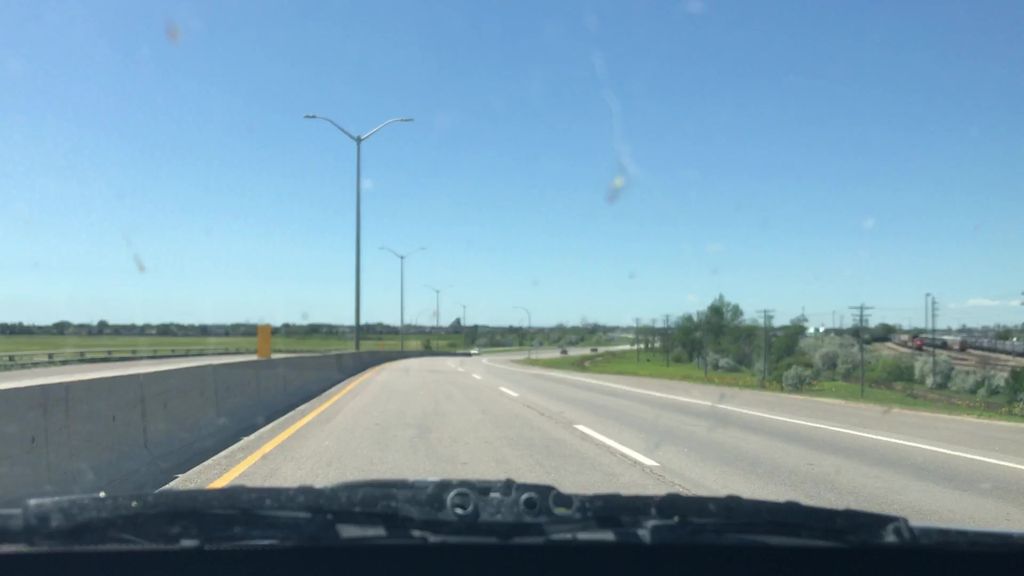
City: winnipeg